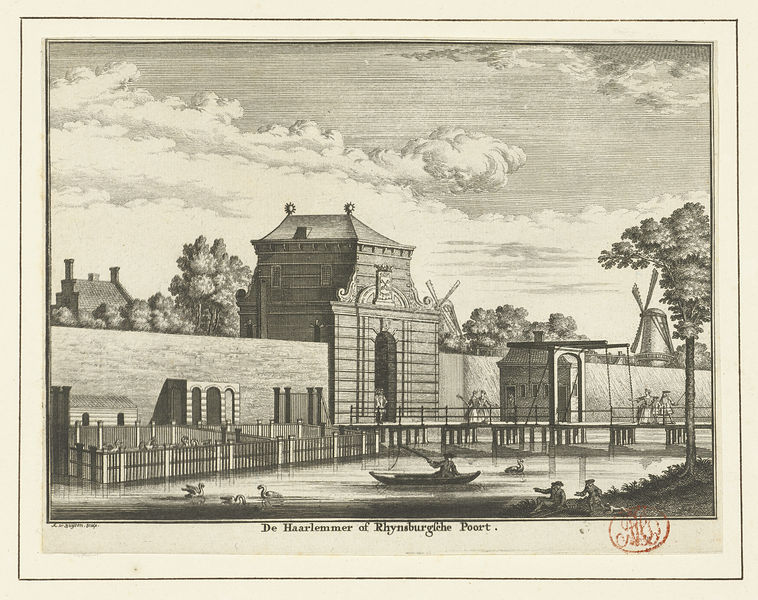
Titel: Gezicht op de Rijnsburgerpoort te Leiden
Künstler: Andries van (Sr.) Buysen
Standort: Amsterdam
Institution: Rijksmuseum
Schlagwörter: arch, men, people, white, women, black, gray, print, plant, wood, cloud, clouds, sky, tree, boat, building, lake, water, german, roof, roofs, trees, village, river, drawing, animals, dog, etching, illustration, birds, french, bridge, fence, buildings, gate, postcard, farm, mill, pond, chimney, dutch, fishermen, fishing, holland, windmill, windmills, port, cage, gun, lock, european, flemish, moat, dam, air, canal, harvest, tunnel, swan, ducks, boardwalk, ashore, mills, back and white, old english, swans, fishin, windmill cloud gate, boat man fishing, de haarlemmer, rhynsburgiche poort, eople